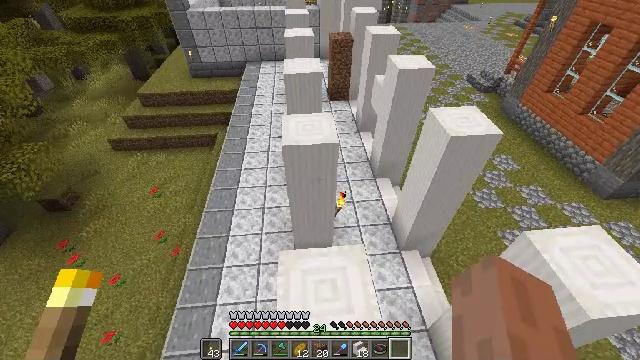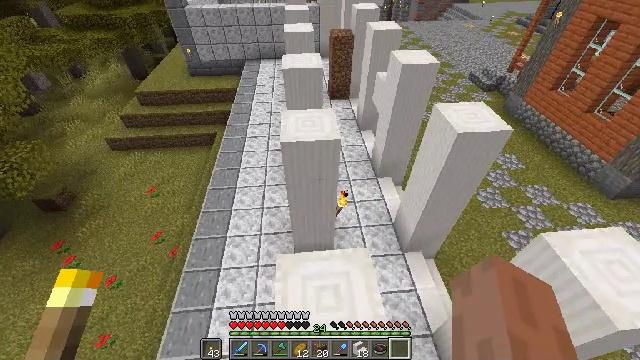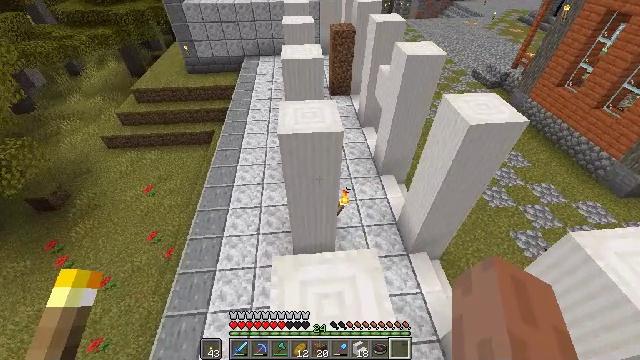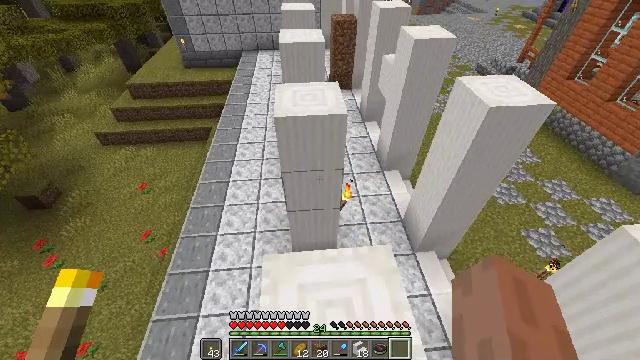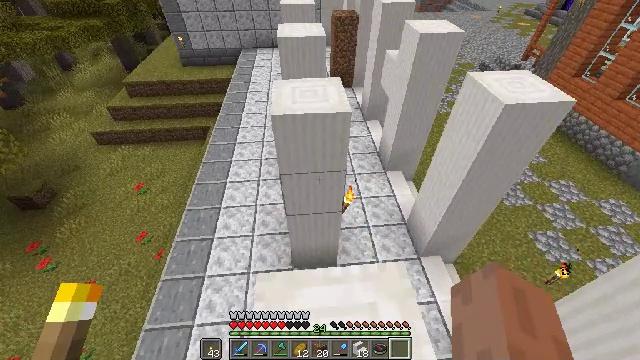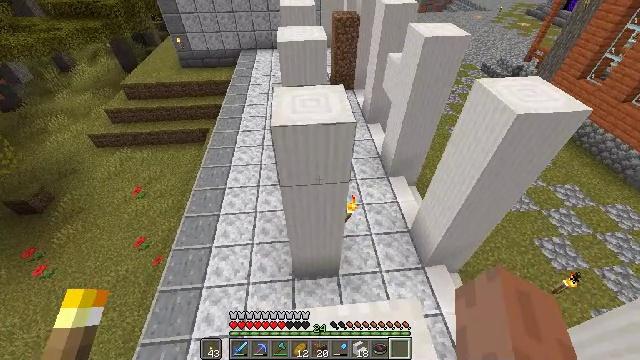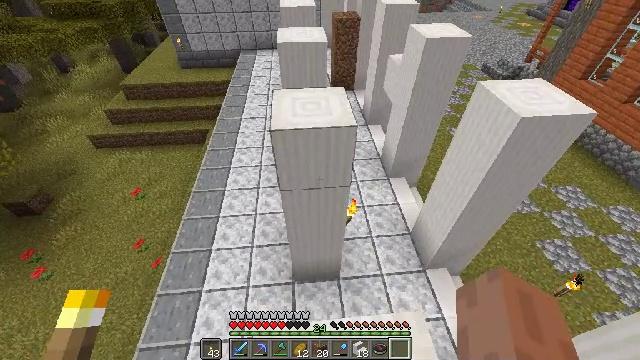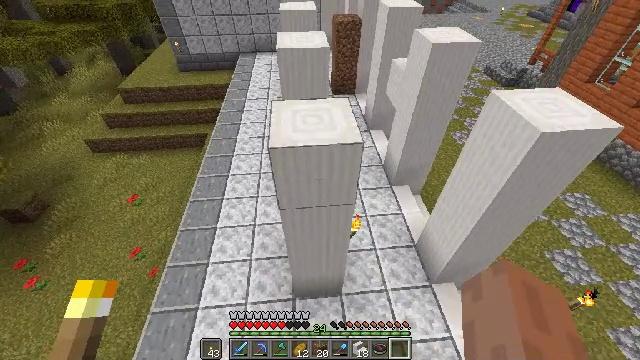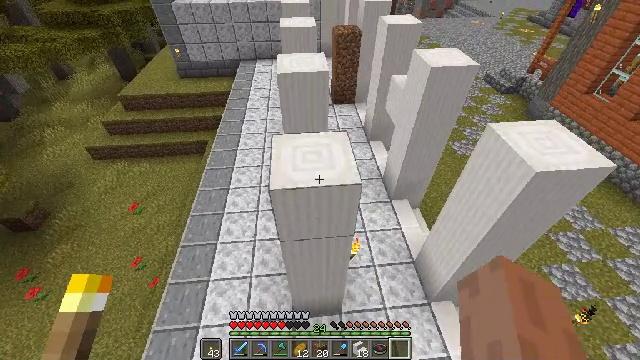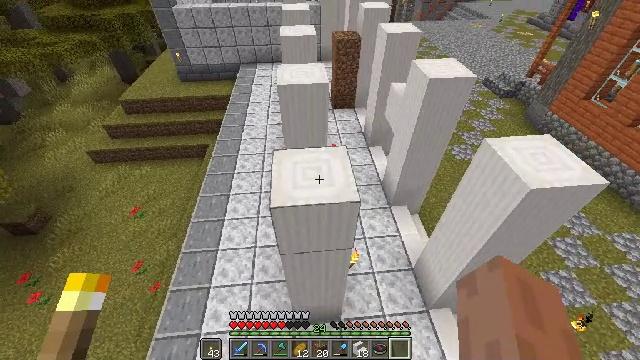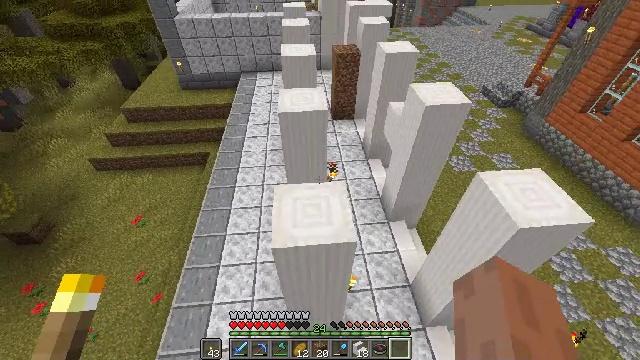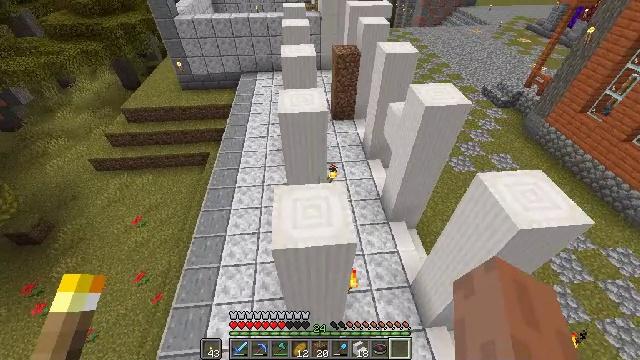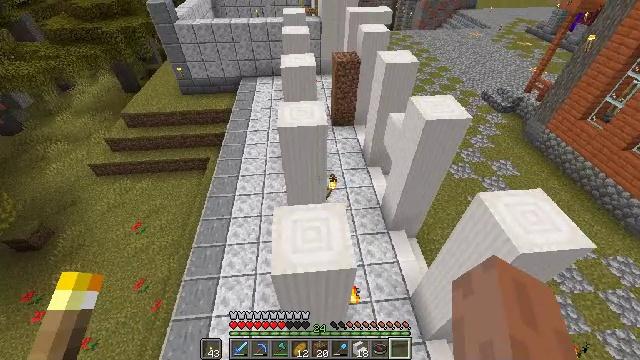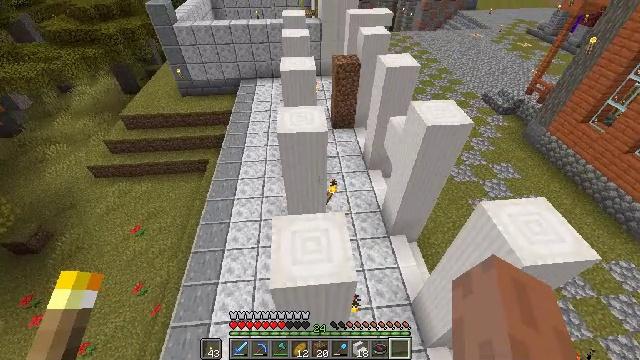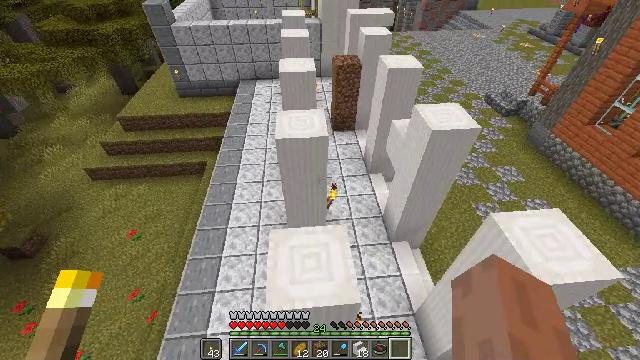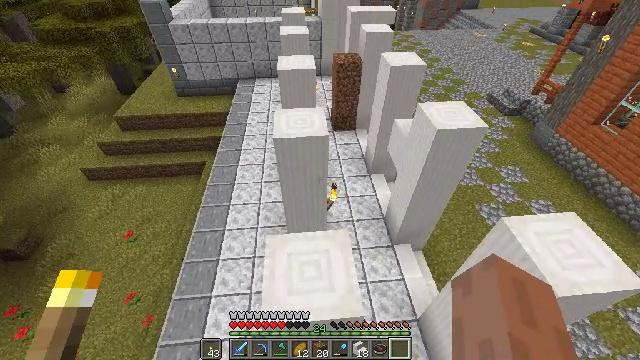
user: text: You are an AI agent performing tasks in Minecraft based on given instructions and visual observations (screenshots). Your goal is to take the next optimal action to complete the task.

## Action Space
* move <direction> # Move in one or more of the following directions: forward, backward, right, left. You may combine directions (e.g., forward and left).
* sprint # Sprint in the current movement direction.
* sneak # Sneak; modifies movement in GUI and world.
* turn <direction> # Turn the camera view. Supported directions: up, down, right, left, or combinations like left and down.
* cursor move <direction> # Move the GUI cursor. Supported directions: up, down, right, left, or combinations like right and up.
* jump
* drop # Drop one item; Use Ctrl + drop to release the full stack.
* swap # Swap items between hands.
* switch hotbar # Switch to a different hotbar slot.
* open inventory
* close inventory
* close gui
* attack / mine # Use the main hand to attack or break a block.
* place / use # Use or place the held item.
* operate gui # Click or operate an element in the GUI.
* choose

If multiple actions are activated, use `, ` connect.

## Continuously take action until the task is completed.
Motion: motion action
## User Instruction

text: Break the quartz pillar block.
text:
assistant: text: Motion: move forward
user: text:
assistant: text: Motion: move forward
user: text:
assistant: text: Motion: move forward
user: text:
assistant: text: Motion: move forward
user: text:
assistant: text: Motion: move forward
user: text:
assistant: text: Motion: move forward
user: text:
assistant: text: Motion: move forward
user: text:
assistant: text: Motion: move forward, jump
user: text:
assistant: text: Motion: move forward, jump
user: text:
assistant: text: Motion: move forward, jump
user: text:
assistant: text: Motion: move forward, jump
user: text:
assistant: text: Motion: move forward
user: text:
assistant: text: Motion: move forward
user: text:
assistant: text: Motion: move forward
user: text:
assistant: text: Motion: move forward
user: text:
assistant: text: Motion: move forward
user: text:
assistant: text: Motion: move forward
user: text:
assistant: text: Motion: move forward
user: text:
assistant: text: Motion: move forward
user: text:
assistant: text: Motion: move forward
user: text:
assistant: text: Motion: move forward
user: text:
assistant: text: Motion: move forward, jump
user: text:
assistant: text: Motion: move forward, jump
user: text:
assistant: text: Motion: move forward, jump
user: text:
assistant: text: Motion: move forward, jump
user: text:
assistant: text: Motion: move forward
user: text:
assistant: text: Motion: move forward
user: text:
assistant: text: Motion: move forward
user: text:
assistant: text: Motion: move forward
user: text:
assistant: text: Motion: move forward